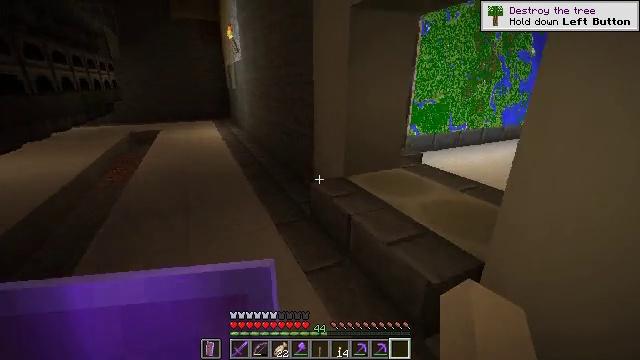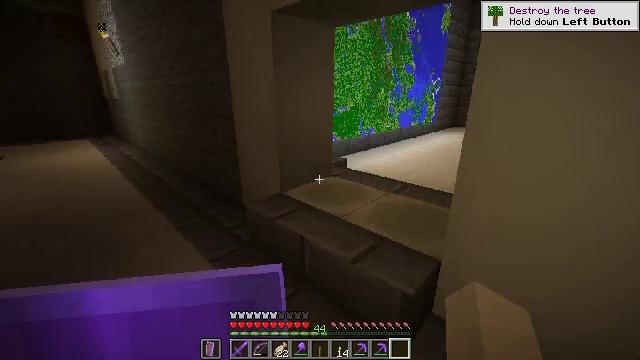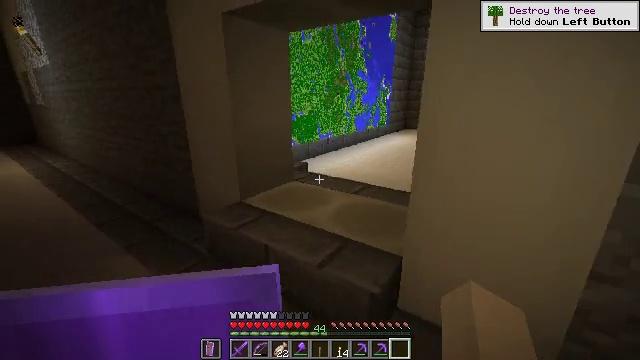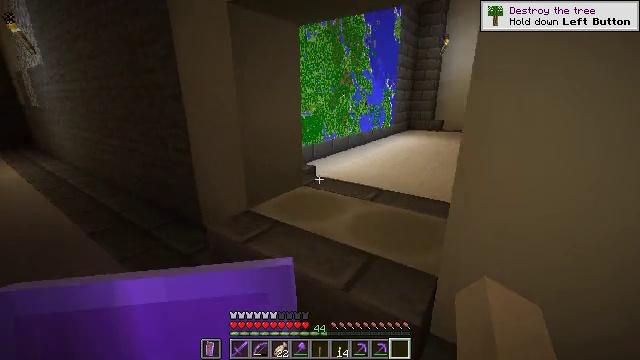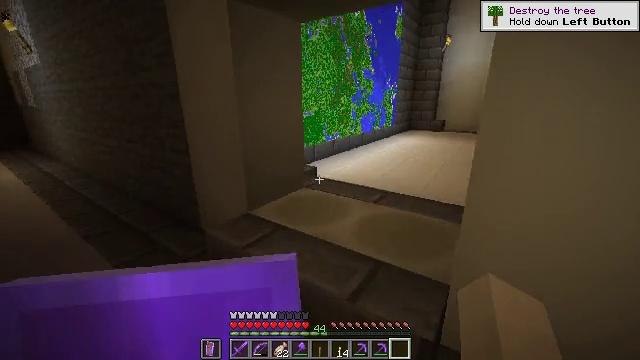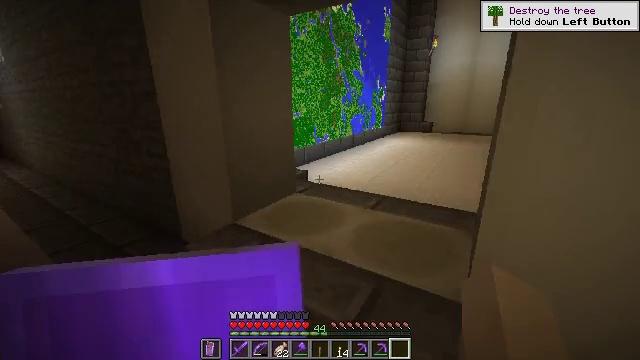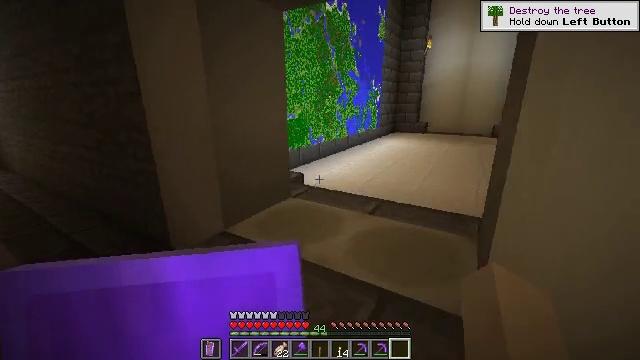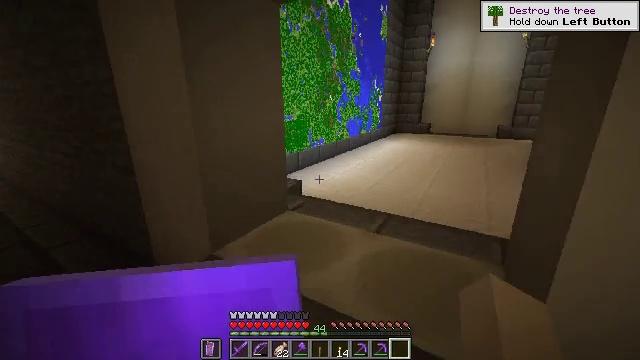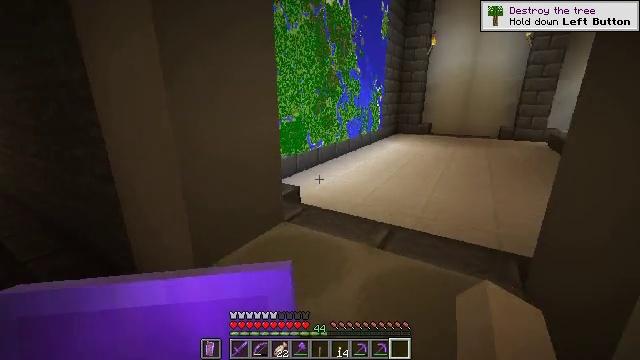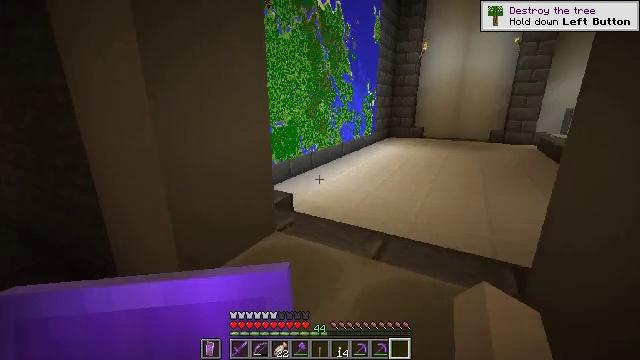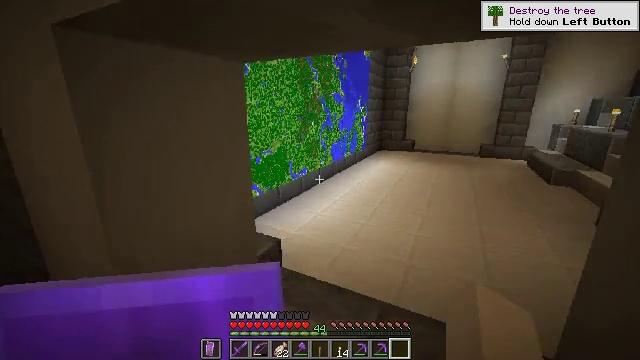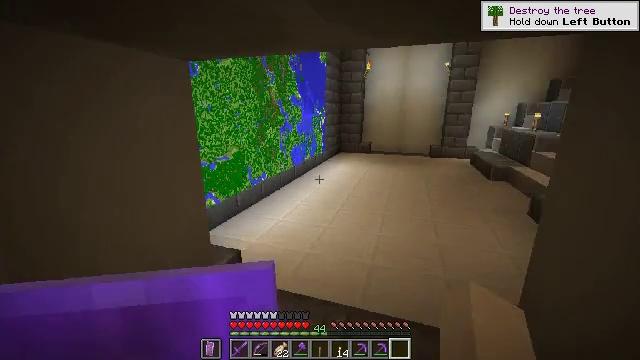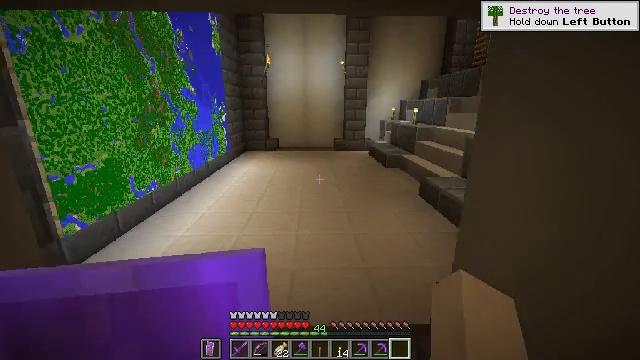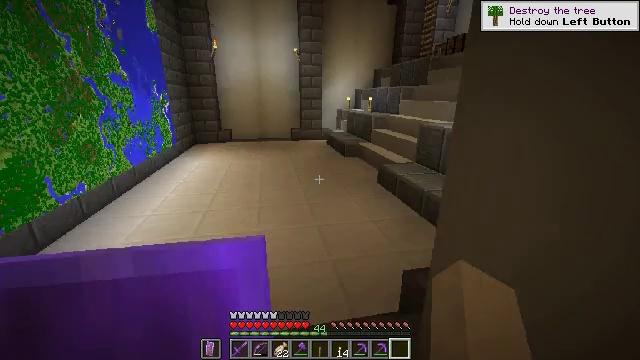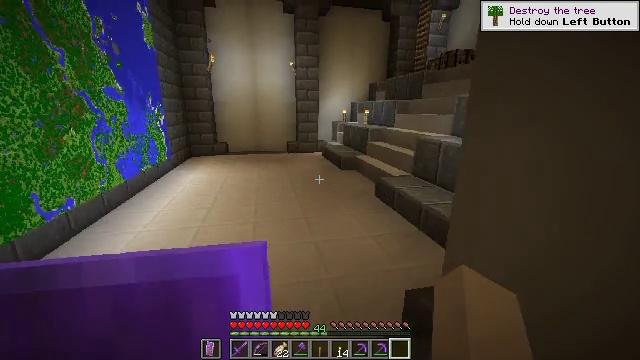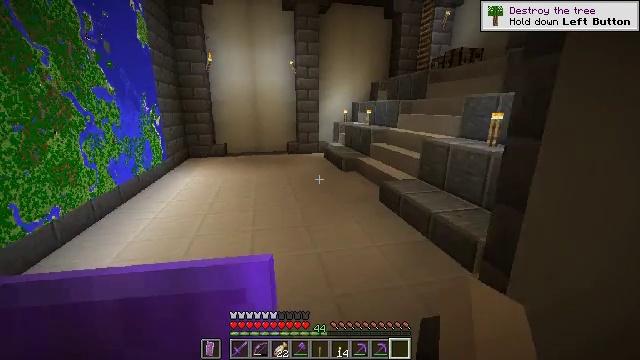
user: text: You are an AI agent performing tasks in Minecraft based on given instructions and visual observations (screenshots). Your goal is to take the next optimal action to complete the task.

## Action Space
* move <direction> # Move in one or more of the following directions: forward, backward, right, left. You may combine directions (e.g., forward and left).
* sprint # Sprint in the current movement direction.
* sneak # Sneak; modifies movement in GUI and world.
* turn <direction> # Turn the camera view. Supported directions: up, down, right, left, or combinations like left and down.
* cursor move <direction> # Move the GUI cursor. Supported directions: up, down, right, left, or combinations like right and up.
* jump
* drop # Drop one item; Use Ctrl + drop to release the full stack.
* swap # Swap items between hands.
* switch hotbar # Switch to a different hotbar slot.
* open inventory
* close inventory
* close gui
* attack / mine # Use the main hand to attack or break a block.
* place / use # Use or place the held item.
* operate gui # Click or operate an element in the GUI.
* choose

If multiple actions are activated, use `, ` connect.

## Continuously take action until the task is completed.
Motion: motion action
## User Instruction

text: Make a quartz block by combining nether quartz.
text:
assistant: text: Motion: move forward and move left, turn right and up
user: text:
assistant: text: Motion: move forward, turn right
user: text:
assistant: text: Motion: move forward
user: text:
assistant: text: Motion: move forward
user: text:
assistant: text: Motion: move forward, turn right
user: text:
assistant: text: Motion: move forward, turn right
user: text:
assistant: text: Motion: move forward
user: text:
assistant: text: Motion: move forward
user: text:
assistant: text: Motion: move forward, turn right
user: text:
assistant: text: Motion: move forward, turn right
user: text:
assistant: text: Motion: move forward, turn right
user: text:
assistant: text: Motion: move forward, turn right
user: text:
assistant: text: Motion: move forward, turn right and down
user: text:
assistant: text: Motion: move forward, turn up
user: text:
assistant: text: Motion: move forward
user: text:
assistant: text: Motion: move forward
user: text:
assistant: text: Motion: move forward
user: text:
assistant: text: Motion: move forward
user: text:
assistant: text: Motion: move forward
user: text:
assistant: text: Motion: move forward
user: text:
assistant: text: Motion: move forward, sprint
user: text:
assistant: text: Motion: move forward, sprint
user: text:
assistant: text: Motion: move forward, sprint, turn right and up
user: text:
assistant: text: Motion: move forward, sprint, turn right and up
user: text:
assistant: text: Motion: move forward, sprint, turn right and up
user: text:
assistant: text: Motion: move forward, sprint
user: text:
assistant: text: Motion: move forward, sprint
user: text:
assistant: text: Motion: move forward, sprint, turn left
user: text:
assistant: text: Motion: move forward, sprint
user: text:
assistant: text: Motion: move forward, sprint, turn left